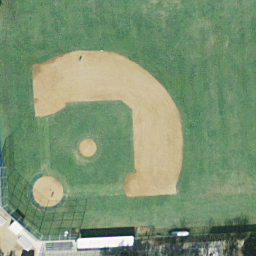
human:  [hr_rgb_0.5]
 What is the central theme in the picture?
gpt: baseball diamond